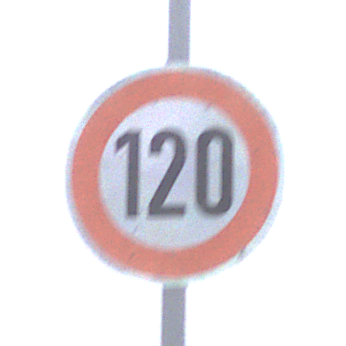
Verkehrszeichen: Geschwindigkeit120
Umgebung: Outdoor, RoadRail
Tageszeit: MorningAfternoon
Wetter: Overcast
Licht: Natural
Jahreszeit: NotSpecified
Kontrast: LowContrast